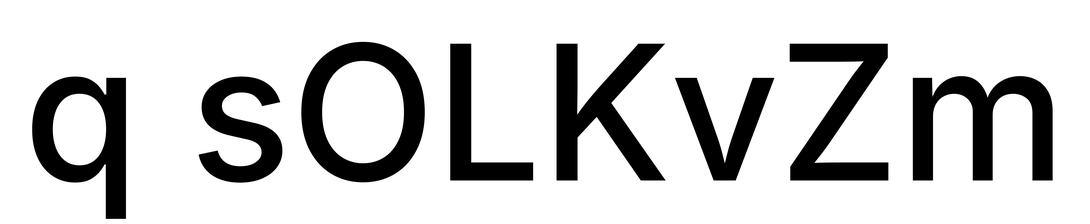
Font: Inter_Medium